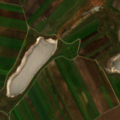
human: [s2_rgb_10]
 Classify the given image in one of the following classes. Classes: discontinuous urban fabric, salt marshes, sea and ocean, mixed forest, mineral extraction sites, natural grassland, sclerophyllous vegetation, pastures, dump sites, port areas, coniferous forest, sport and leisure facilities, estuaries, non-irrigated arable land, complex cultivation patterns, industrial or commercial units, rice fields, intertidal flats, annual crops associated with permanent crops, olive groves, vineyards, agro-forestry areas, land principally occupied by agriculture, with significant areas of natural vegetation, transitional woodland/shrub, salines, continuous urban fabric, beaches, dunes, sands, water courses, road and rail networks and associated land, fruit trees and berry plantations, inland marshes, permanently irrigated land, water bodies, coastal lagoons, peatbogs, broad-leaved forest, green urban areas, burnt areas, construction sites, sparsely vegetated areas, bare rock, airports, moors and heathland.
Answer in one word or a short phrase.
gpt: non-irrigated arable land, vineyards, inland marshes